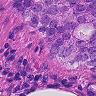
Metastatic tissue present: yes